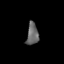
Tissue: prostate
Cell type: T cells
Senescence score: 0.2857
Nuclear area (px): 253
Mean DAPI intensity: 102.735